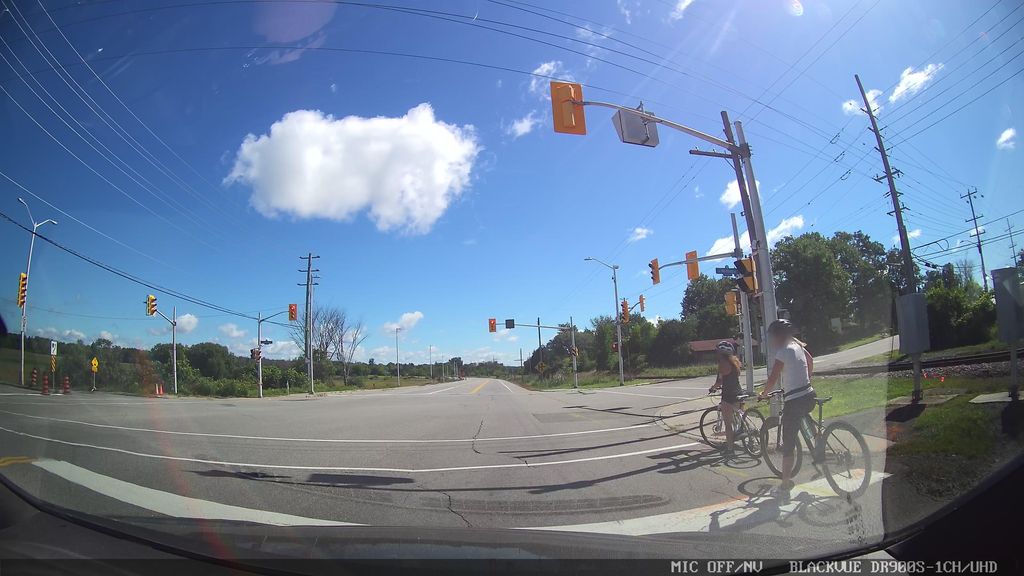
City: ottawa-gatineau